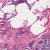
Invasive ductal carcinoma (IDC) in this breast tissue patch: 1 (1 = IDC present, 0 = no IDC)